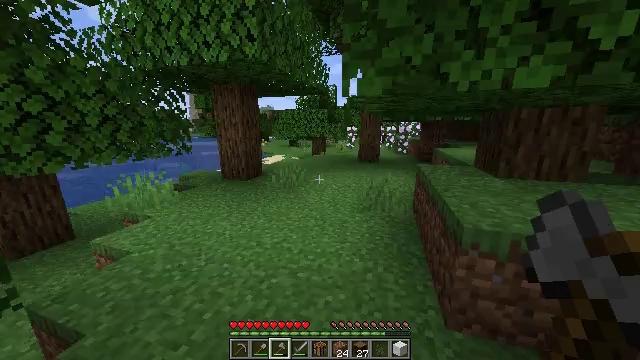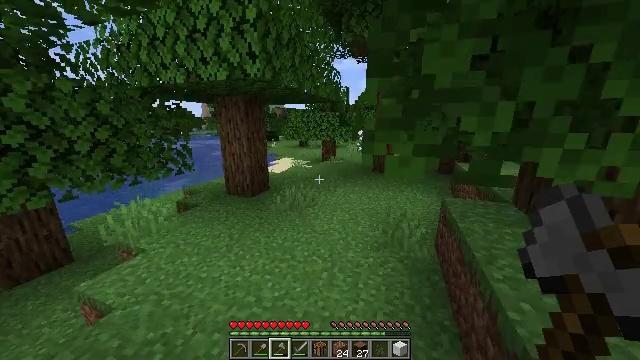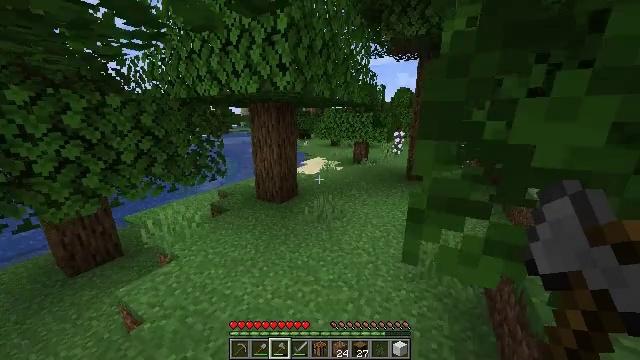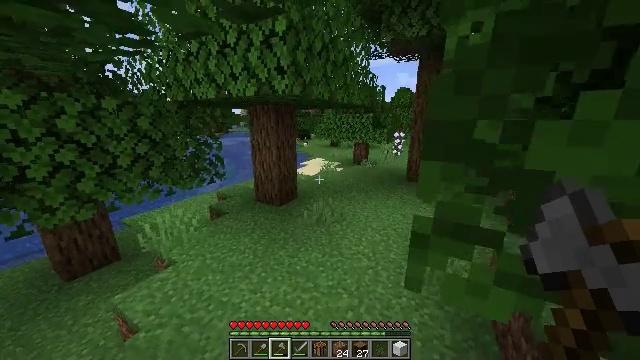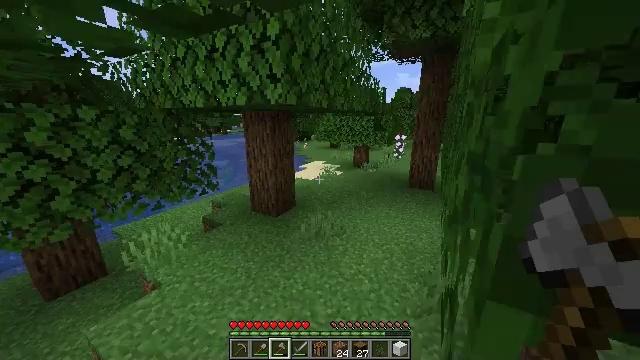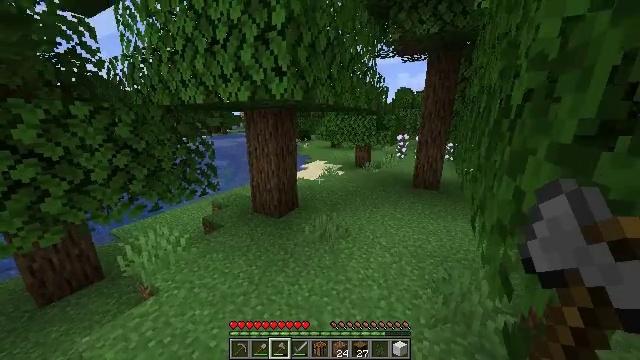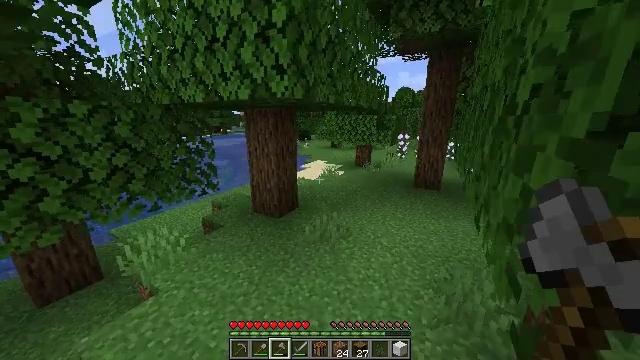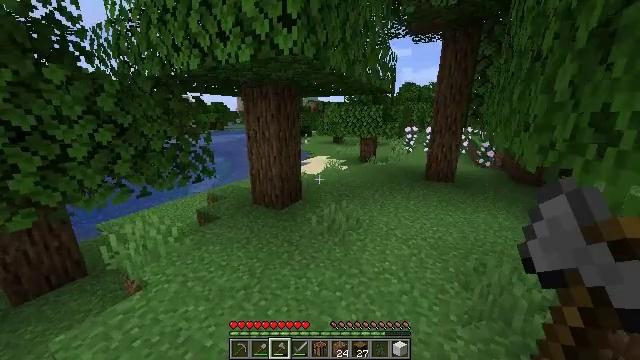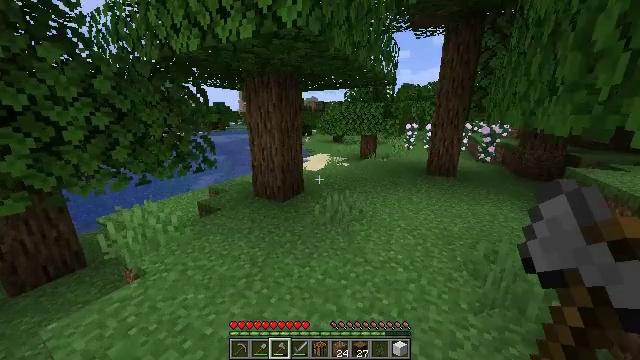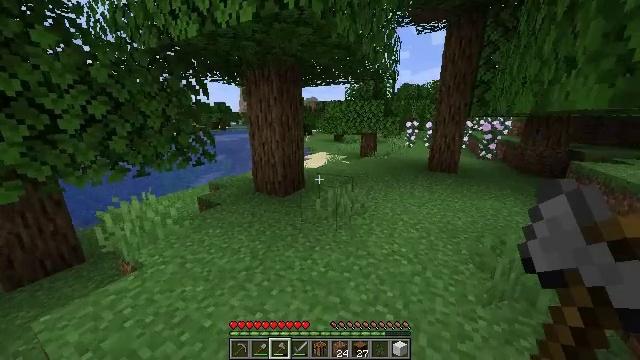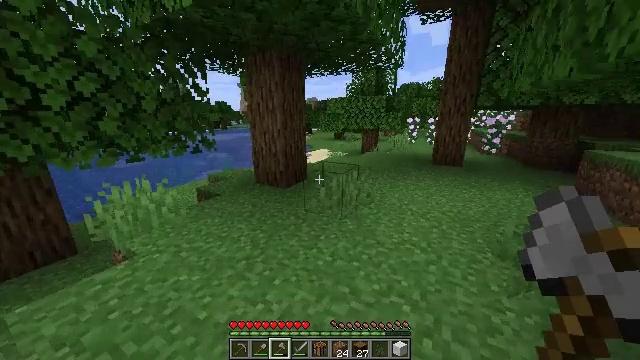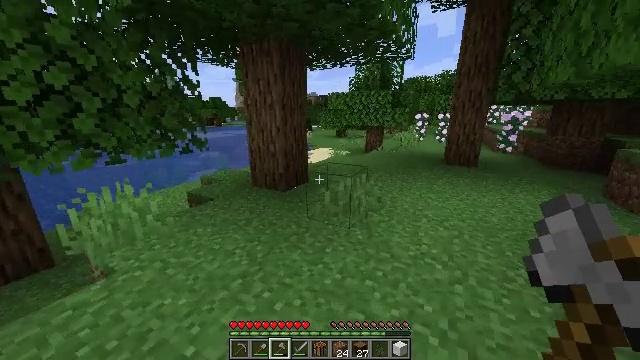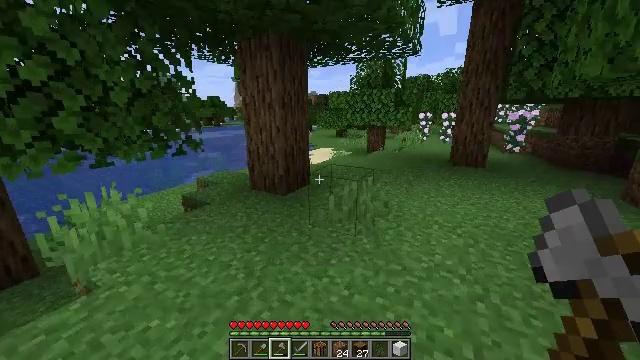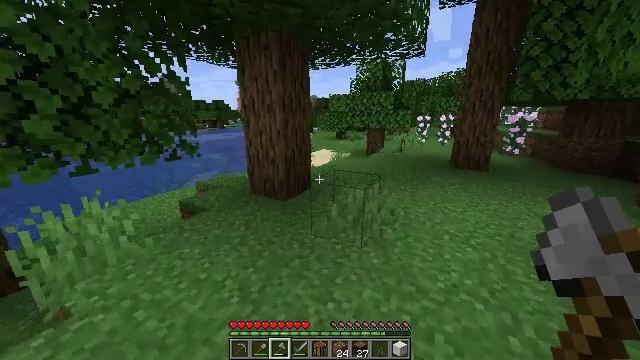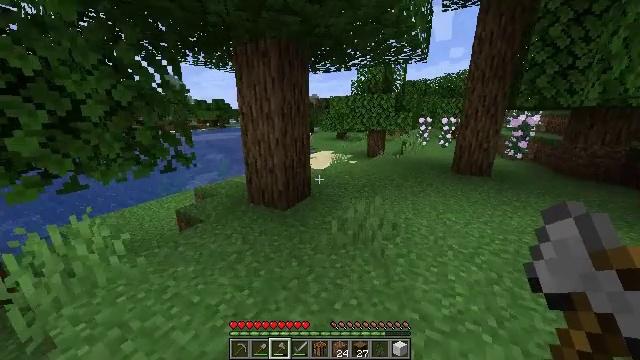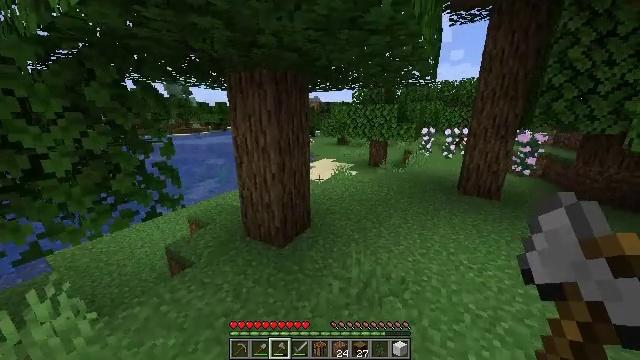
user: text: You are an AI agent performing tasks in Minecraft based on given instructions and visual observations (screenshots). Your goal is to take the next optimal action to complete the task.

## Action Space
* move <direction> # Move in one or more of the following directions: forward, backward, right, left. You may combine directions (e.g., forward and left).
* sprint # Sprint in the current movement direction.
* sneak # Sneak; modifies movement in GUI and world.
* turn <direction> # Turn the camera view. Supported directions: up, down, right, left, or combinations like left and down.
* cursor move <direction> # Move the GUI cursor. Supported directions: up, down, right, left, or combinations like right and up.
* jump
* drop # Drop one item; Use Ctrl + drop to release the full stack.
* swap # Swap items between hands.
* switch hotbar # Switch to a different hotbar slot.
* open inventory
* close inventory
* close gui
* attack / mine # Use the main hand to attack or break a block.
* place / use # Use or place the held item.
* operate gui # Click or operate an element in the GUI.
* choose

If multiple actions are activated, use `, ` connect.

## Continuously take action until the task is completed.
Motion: motion action
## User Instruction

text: Attack the clay block to obtain it.
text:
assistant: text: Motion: move forward, sprint, jump
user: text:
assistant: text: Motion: move forward, sprint, turn left, jump
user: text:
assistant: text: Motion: move forward, sprint
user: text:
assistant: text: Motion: move forward, sprint
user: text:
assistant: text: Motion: move forward, sprint
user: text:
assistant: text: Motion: move forward, sprint
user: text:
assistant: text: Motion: move forward, sprint
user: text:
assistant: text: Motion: move forward, sprint
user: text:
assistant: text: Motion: move forward, sprint
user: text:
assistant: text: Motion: move forward, sprint
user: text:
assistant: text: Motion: move forward, sprint
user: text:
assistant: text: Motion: move forward, sprint
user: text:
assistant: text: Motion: move forward, sprint
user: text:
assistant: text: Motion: move forward, sprint, jump
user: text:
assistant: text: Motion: move forward, sprint, jump
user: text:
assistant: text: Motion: move forward, sprint, jump
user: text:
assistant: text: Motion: move forward, sprint, jump
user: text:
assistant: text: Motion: move forward, sprint, jump
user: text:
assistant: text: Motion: move forward, sprint, jump
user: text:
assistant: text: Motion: move forward, sprint, jump
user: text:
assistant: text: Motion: move forward, sprint, jump
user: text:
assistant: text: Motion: move forward, sprint, jump
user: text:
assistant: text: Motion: move forward, sprint, jump
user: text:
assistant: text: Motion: move forward, sprint, jump
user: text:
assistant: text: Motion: move forward, sprint, jump
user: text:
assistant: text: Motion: move forward, sprint, jump
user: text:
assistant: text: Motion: move forward, sprint, turn right, jump
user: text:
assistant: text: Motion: move forward, sprint, turn right, jump
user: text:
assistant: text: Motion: move forward, sprint, turn right, jump
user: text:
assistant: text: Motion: move forward, sprint, turn right, jump